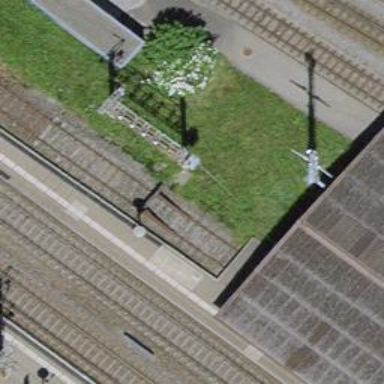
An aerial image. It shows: Railway buffer stop.